Interaction volume radius: 10 \u00c5
Interaction volume height: 25 \u00c5
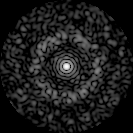
Disorder parameter: 0.8173